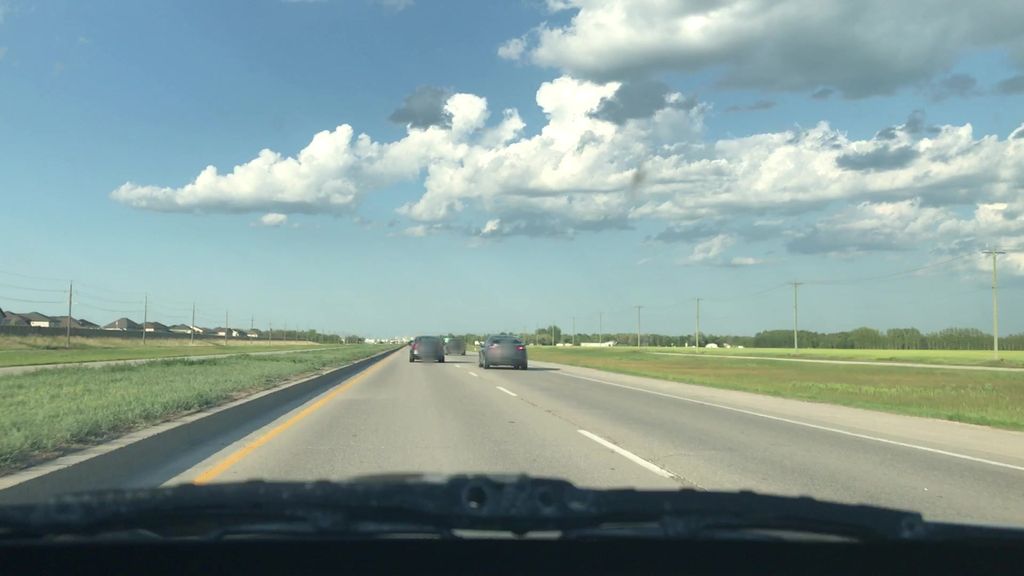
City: winnipeg